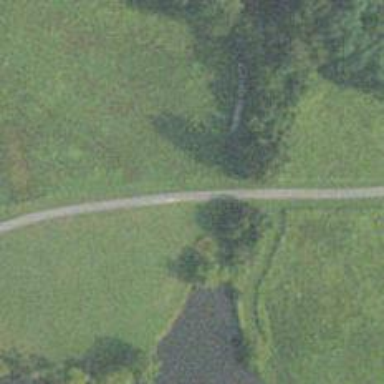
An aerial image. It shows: Driveway leading to service road.